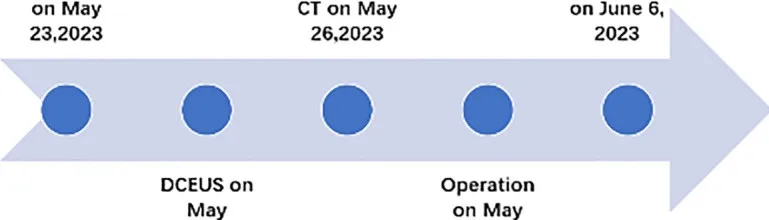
Timeline information in this case report.
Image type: chart (chart)